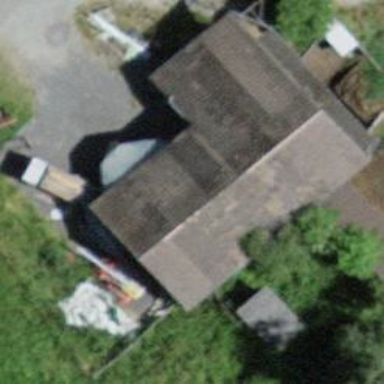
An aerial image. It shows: Barn.